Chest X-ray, PA view. Patient: 57 years old, sex F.
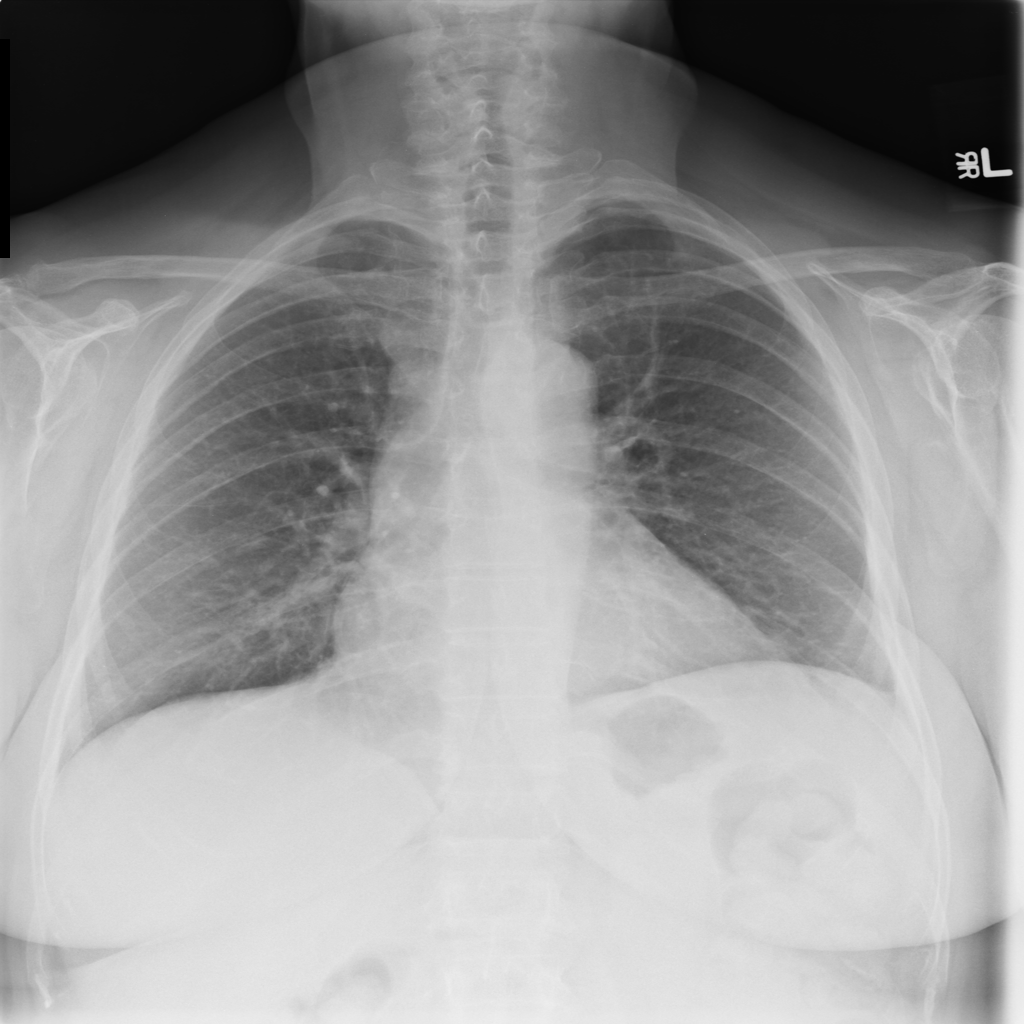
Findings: No Finding